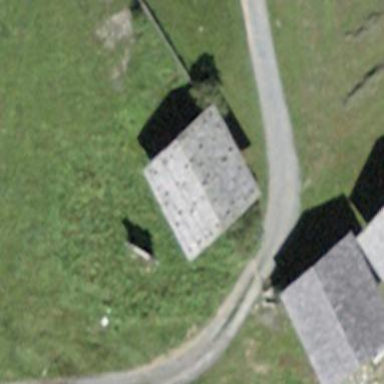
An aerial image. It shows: Building with tile roof.